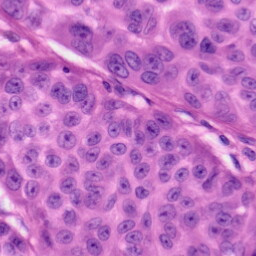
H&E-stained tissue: Skin